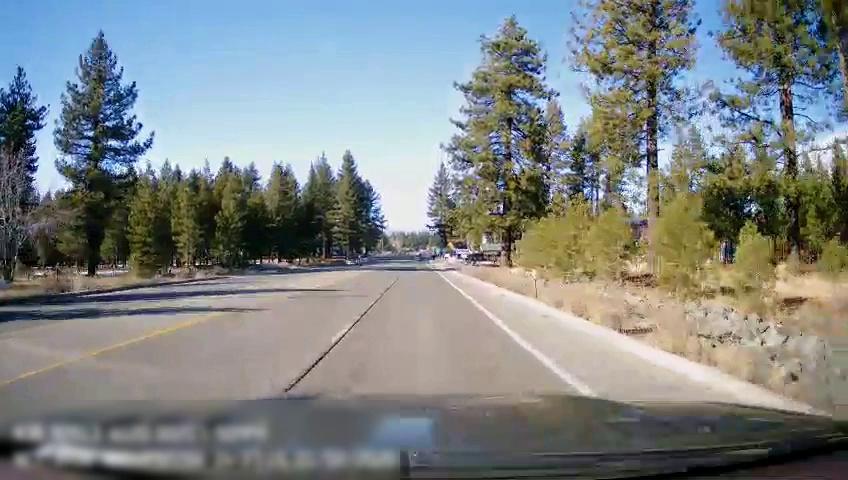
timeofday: Day
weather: Sunny
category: Drivable Space
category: Vehicles | SUV
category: Vehicles | Car
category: Lanes | Opposite Lane
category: Lanes | Current Lane
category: Lanes | Current Lane
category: Lanes | Current Lane